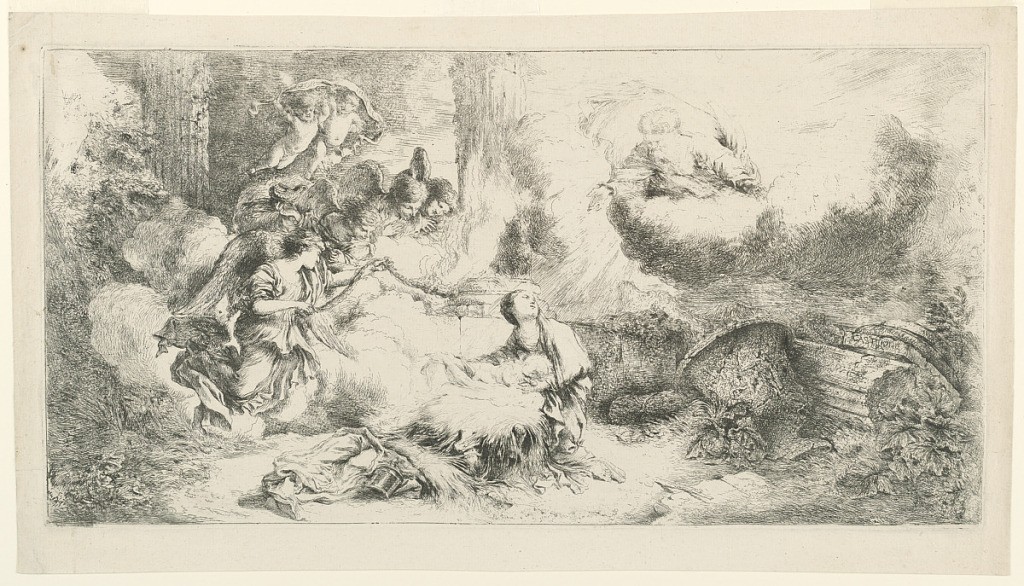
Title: Virgin and Child with God the Father and Angels
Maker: Giovanni Benedetto Castiglione, Italian, 1609–1664
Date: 1647–50
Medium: Etching on paper
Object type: Print
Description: In a setting of classical ruins, four angels adore the Child Jesus, behind whom the Madonna kneels. At the right in the sky is God the Father, and at the left in the sky two flying cherubs hold over their heads a ribbon which is inscribed "GLOR[IA] IN E[X]CEL[SUS]."